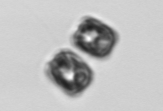
Label: Thalassiosira